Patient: sex M, age 75
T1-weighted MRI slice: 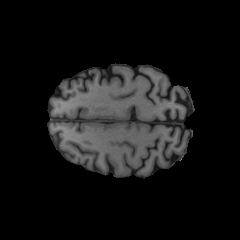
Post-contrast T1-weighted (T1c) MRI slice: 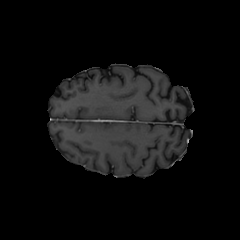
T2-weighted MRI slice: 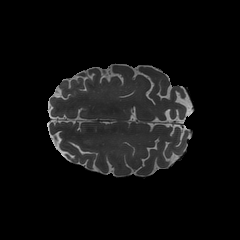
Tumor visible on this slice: no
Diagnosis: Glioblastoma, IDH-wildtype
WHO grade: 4